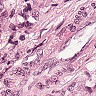
Metastatic tissue present: yes